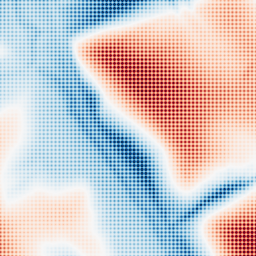
Category: multiscale
Decomposition family: dog
Decomposition parameters: sigma_low: 2
sigma_high: 50
Upsampling method: sinc_blackman
Upsampling parameters: scale: 8
kernel_size: 8
Upsampling scale: 8